Field crop: tomato
Growth stage: 1
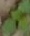
Species: solanum